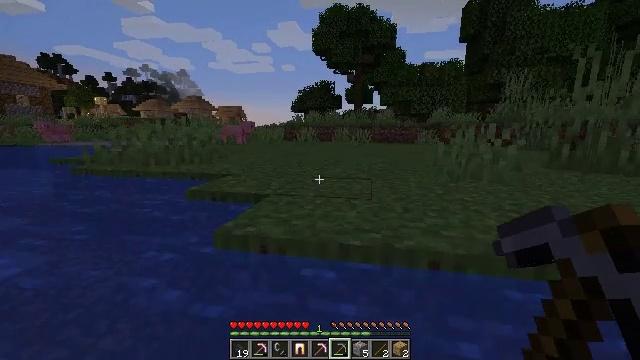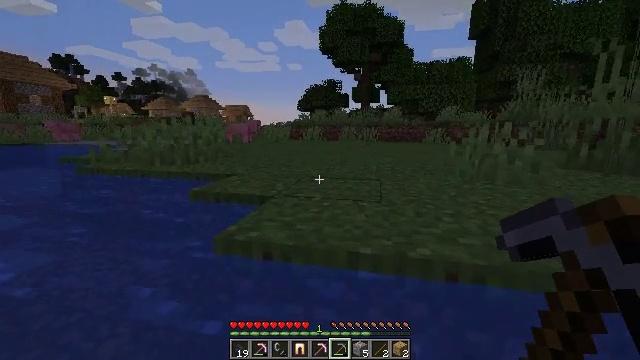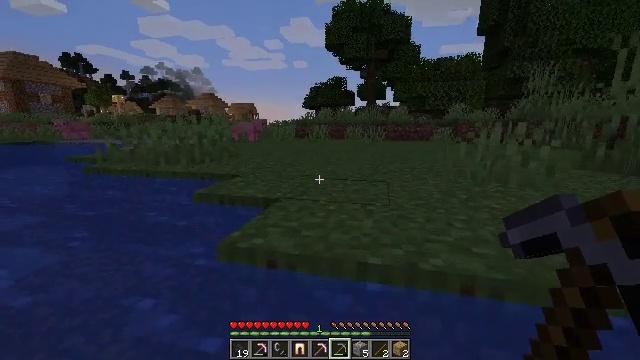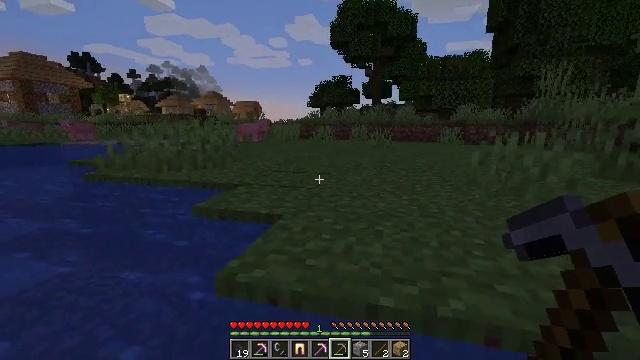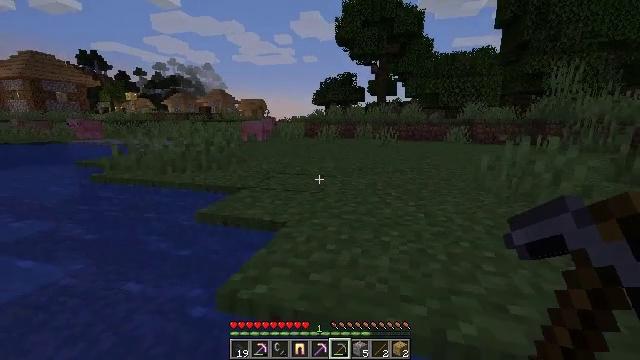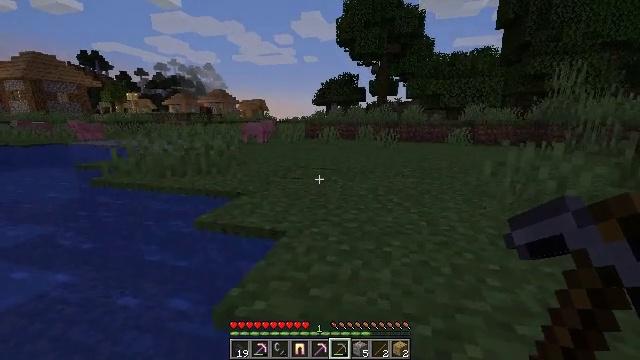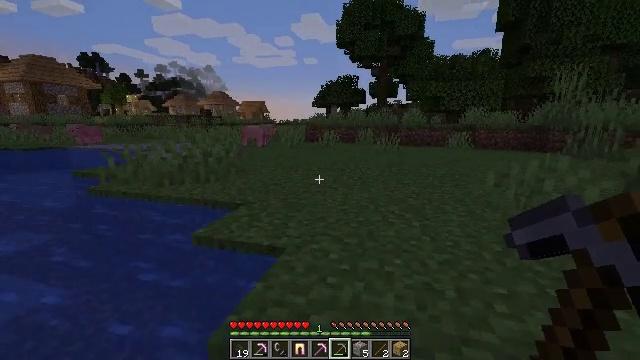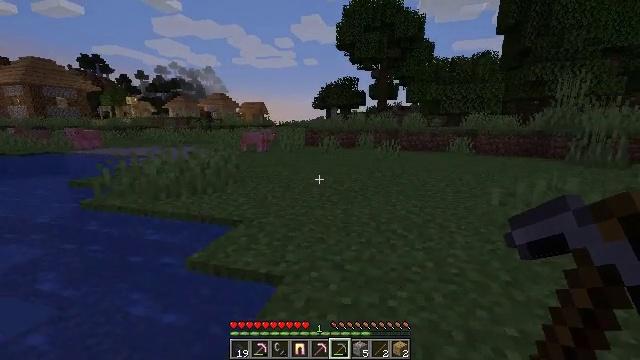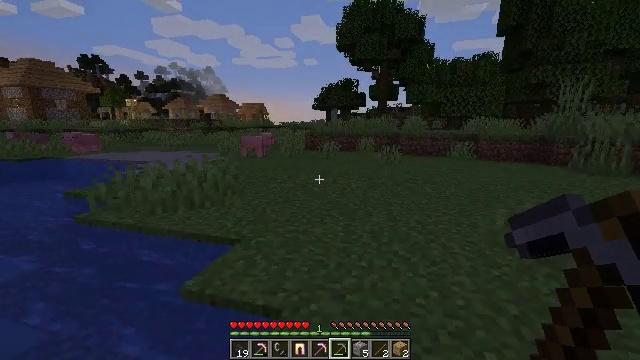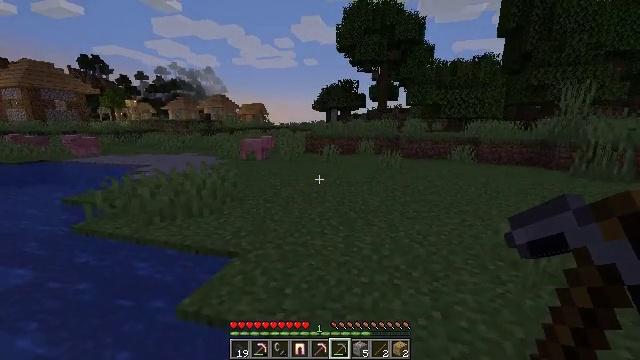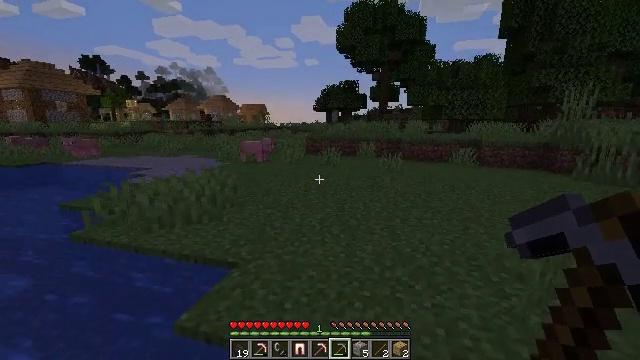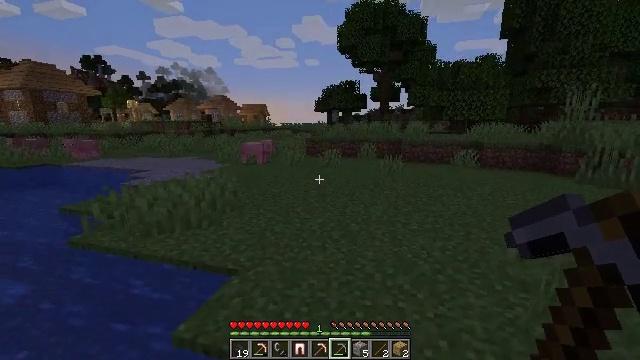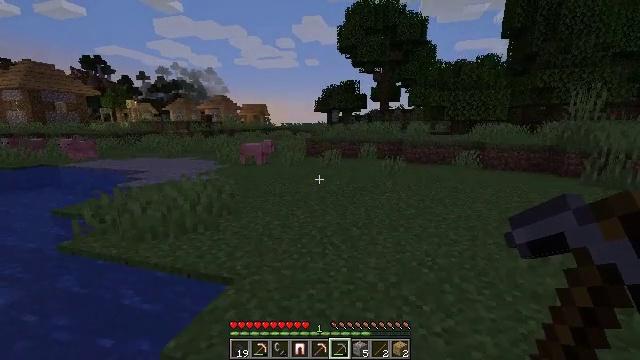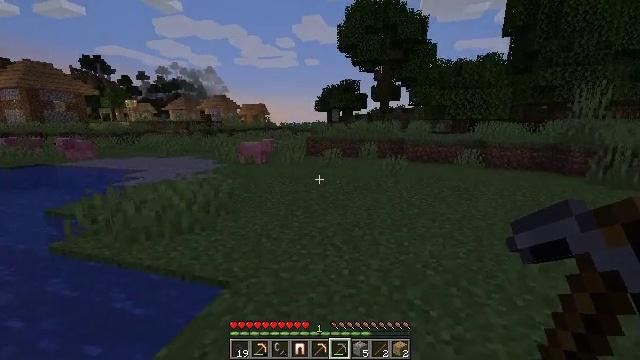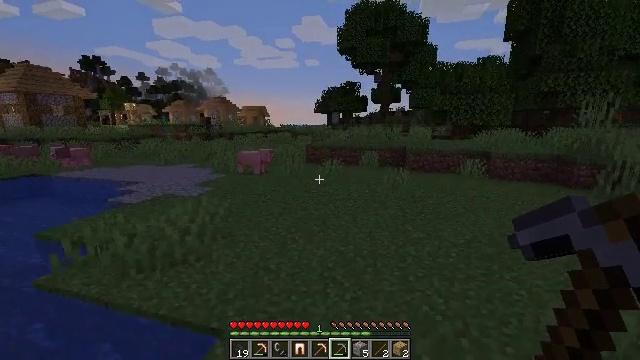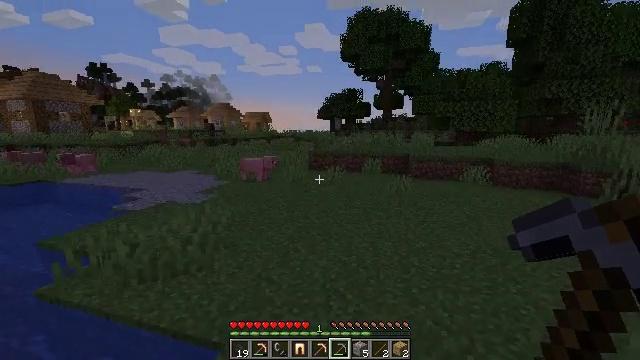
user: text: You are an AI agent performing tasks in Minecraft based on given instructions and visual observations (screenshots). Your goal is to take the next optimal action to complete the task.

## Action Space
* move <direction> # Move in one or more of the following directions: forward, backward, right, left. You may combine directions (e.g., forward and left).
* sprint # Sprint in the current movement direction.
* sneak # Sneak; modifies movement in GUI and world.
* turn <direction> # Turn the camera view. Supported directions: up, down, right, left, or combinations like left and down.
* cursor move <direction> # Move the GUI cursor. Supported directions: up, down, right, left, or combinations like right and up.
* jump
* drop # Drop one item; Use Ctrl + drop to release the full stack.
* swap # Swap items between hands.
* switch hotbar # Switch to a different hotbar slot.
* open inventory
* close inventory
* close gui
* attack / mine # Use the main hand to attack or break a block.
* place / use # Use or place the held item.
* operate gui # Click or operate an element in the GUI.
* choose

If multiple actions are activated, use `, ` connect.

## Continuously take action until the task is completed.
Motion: motion action
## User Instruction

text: Gather oak logs from trees.
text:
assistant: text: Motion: move forward, turn left, jump
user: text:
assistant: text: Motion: move forward, turn left, jump
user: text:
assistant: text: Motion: move forward, turn left, jump
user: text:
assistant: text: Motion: move forward, turn left, jump
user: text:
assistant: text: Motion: move forward, jump
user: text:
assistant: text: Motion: move forward, jump
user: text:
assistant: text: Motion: move forward, jump
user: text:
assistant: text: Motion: move forward, jump
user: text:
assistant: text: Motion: move forward, jump
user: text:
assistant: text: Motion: move forward, jump
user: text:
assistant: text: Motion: move forward, jump
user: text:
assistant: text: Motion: move forward, jump
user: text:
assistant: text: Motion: move forward, jump
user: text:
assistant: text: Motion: move forward, jump
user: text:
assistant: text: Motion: move forward, turn up, jump
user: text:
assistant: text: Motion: move forward, turn left and up, jump
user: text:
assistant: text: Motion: move forward, turn up, jump
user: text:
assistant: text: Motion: move forward, turn left and down, jump
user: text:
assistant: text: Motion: move forward, turn left and down, jump
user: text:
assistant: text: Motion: move forward, turn left and down, jump
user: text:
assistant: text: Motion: move forward, turn right, jump
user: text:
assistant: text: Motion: move forward, jump
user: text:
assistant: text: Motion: move forward, jump
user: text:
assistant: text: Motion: move forward, jump
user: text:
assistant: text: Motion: move forward, turn right, jump
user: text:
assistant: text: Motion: move forward, turn right and down, jump
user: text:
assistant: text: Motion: move forward, turn right and down, jump
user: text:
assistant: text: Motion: move forward, turn right and down, jump
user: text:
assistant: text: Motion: move forward, jump
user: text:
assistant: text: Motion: move forward, jump